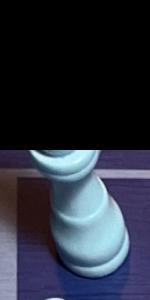
Label: King_White